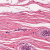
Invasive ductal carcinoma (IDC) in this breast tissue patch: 0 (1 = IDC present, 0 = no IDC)